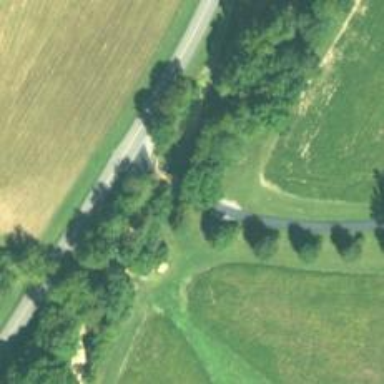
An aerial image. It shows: Driveway bridge over service road.